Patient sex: M
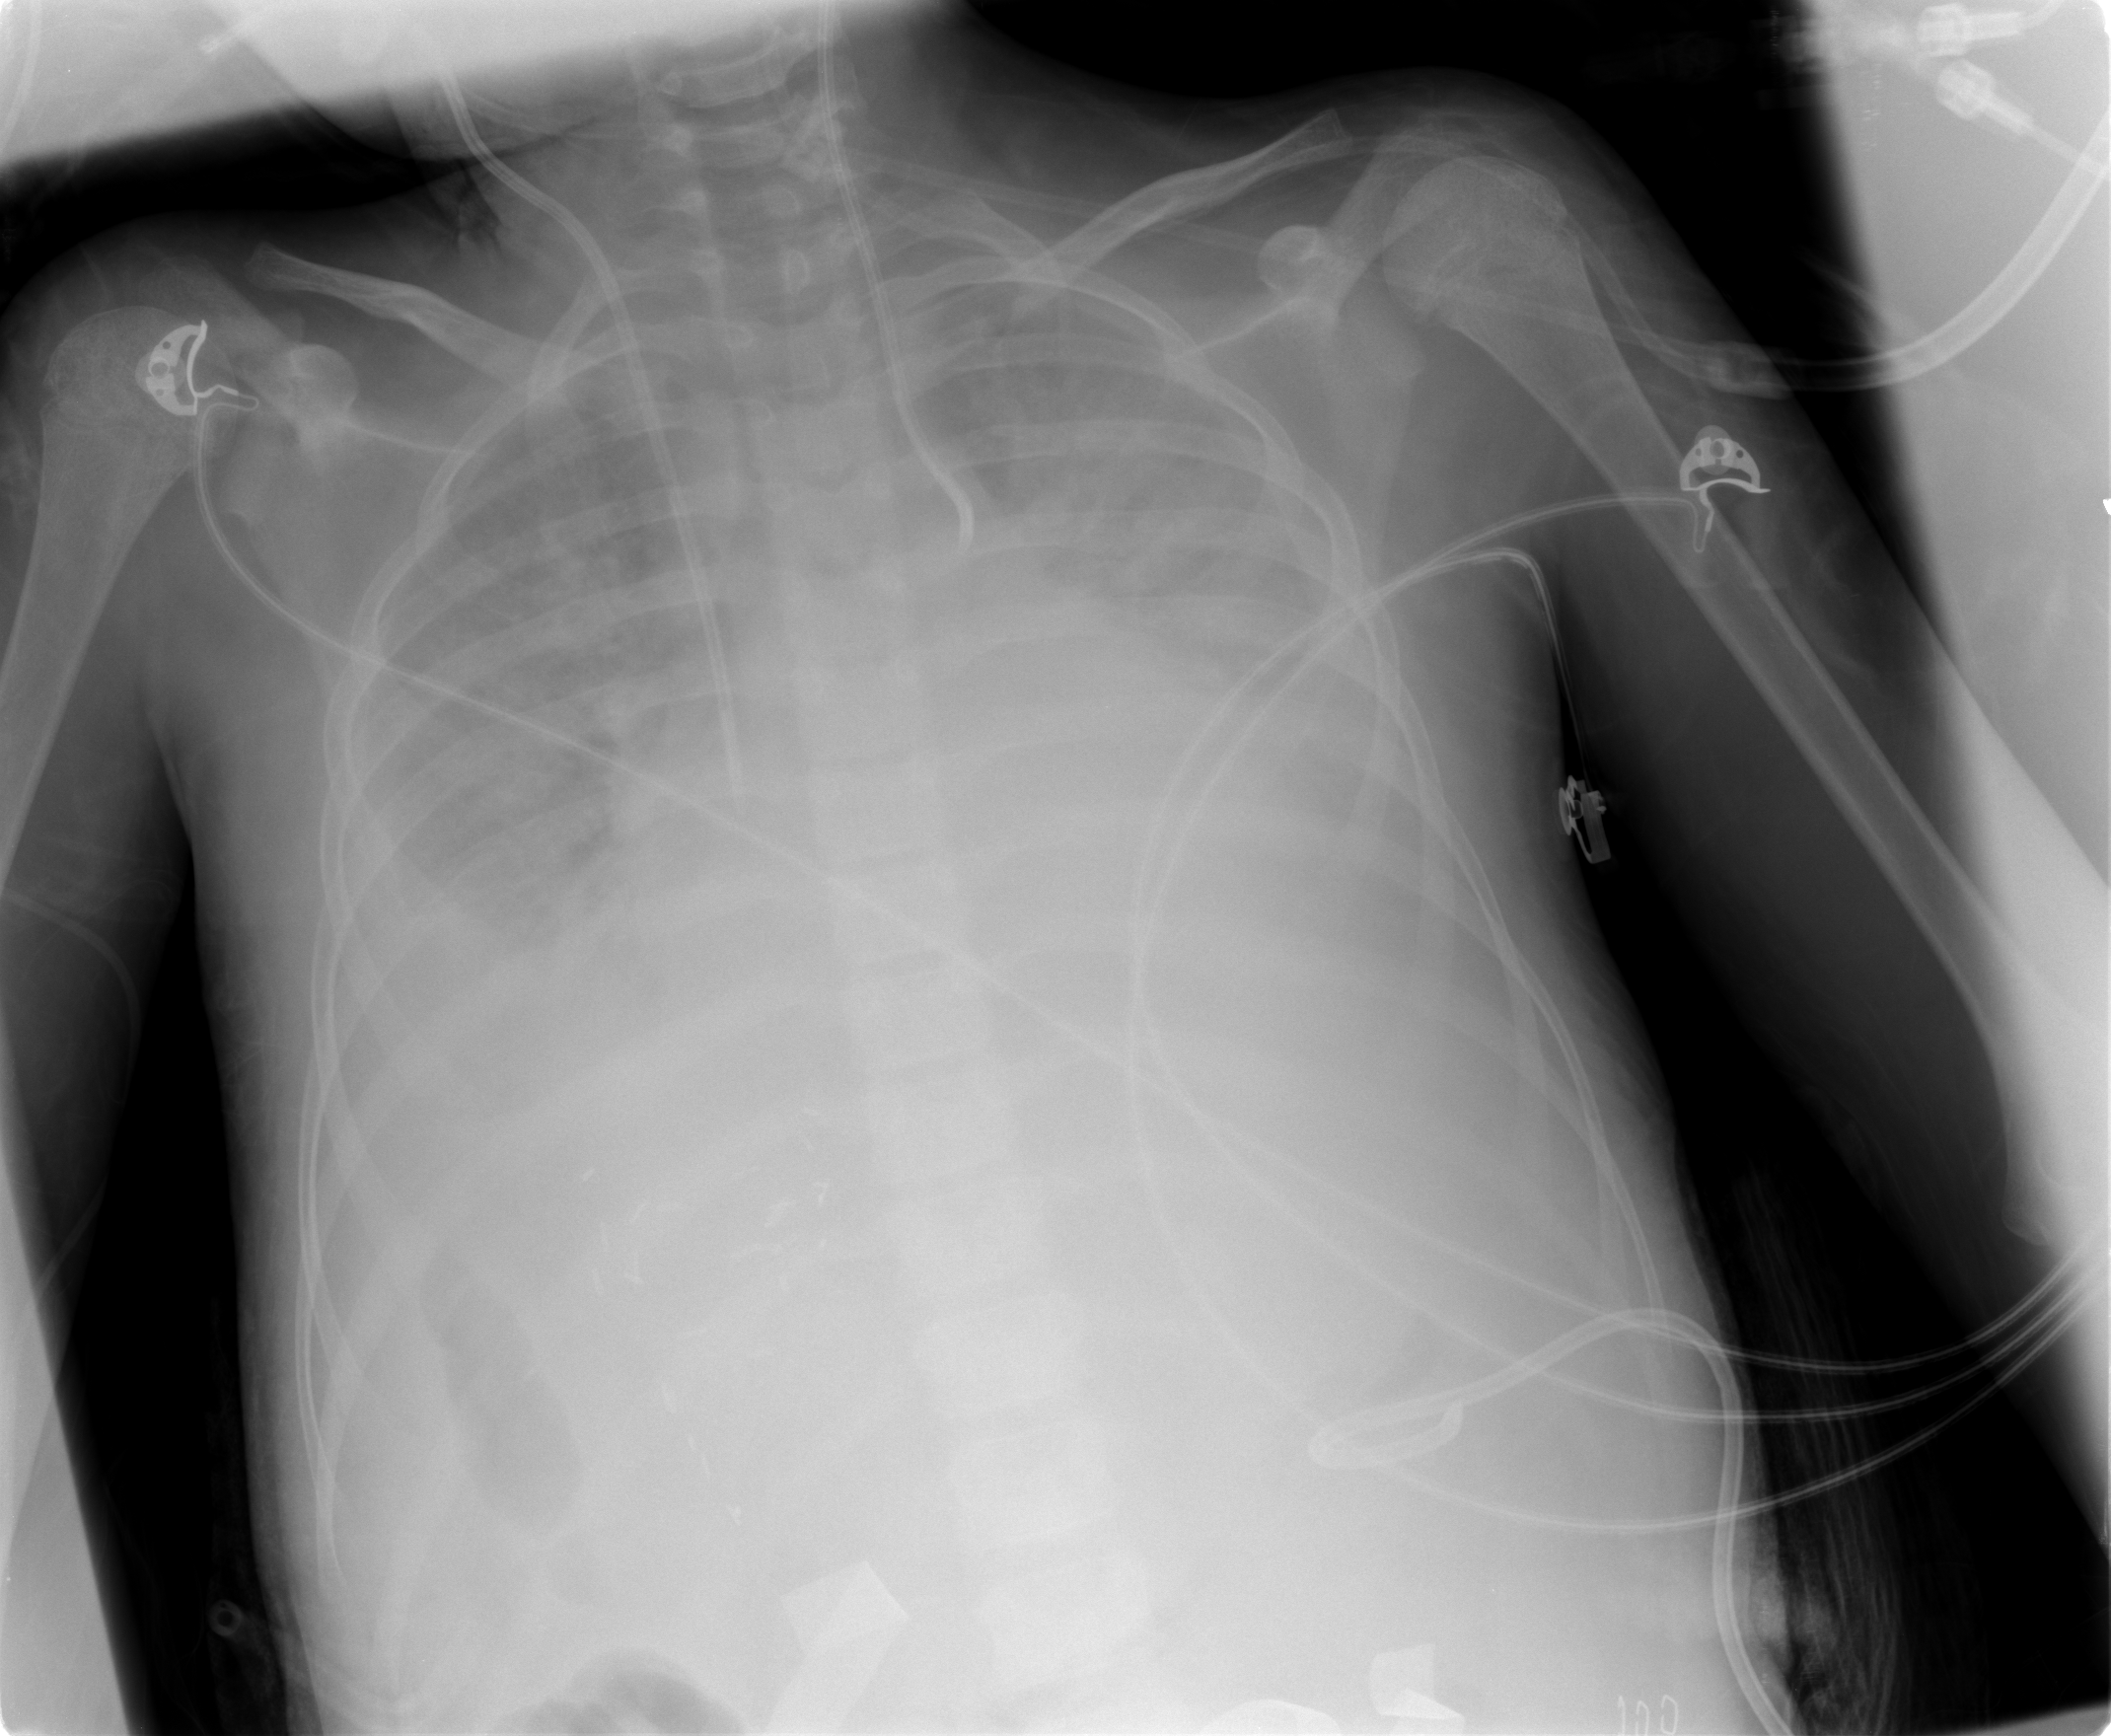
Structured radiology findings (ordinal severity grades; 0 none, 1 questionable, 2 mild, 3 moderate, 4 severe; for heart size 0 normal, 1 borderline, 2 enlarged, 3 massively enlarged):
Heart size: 2
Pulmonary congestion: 2
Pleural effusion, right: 2
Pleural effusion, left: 3
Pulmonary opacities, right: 4
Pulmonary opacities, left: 4
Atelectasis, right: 2
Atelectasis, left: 2